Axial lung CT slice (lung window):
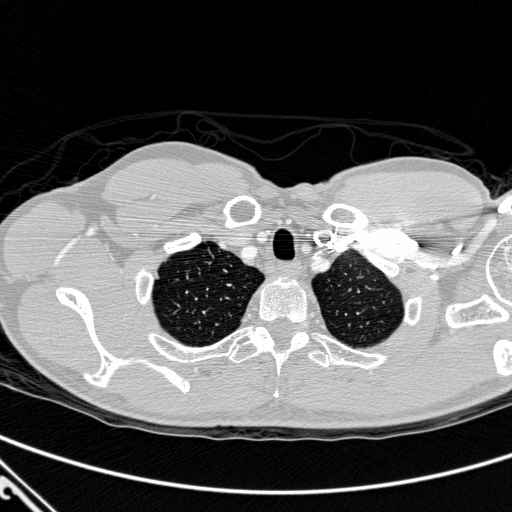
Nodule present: no